Field crop: maize
Growth stage: 2
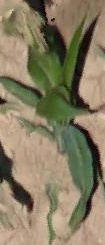
Species: maize